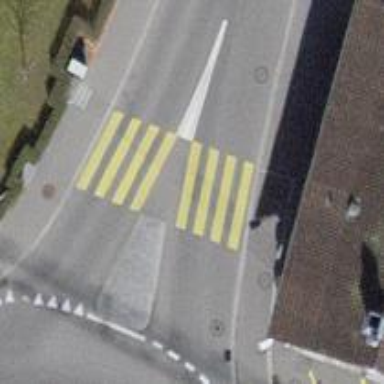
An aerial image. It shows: Pedestrian crossing with zebra markings on the footway.